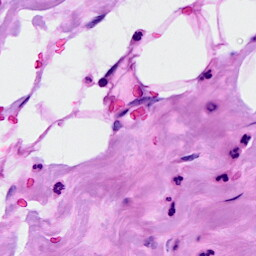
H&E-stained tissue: Breast